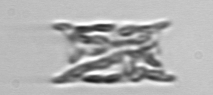
Label: Eucampia